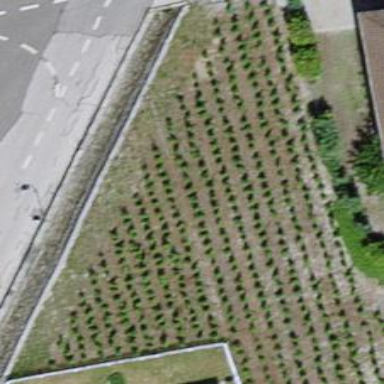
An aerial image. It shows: Vineyard.